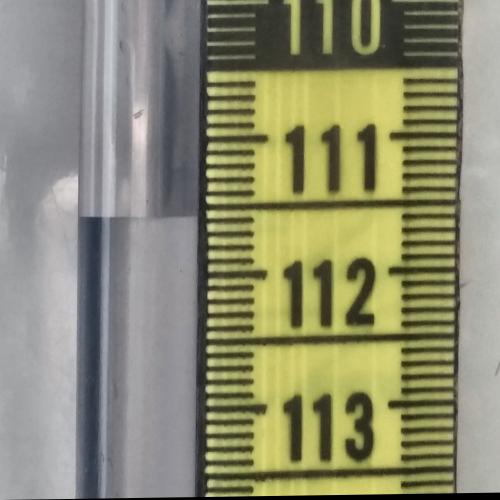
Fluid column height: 111.6 cm